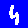
Digit: 4